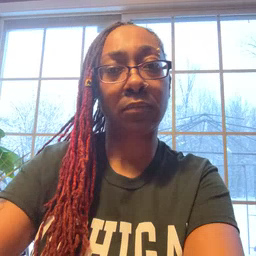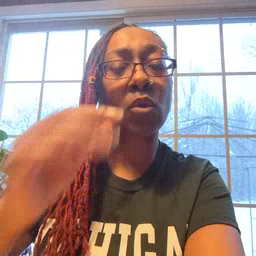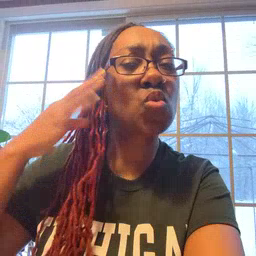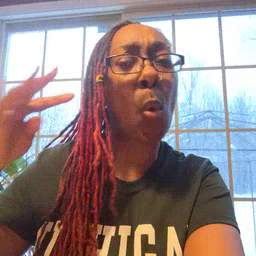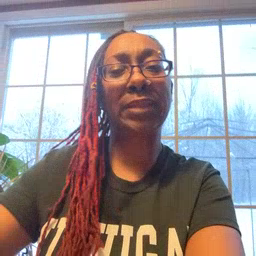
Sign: noisy